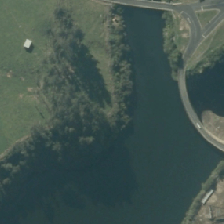
Land cover: shortrotation_cropland